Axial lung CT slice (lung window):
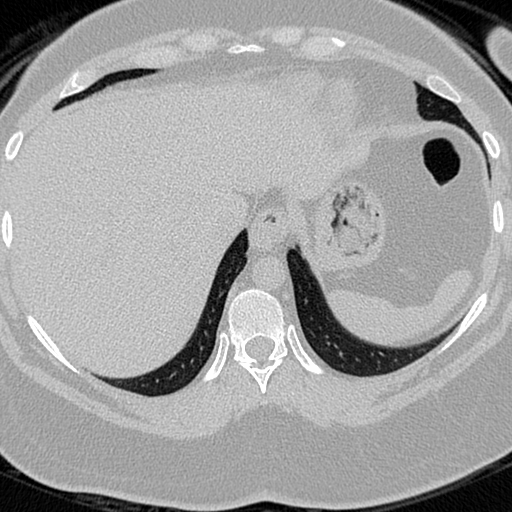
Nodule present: no